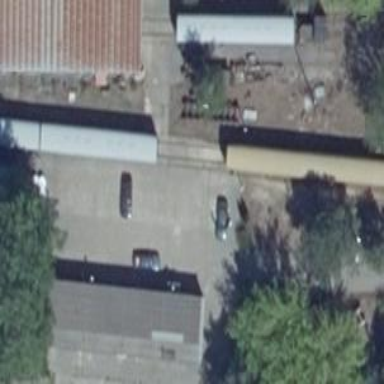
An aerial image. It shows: Railway yard in service.